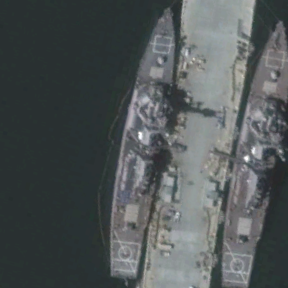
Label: destroyer